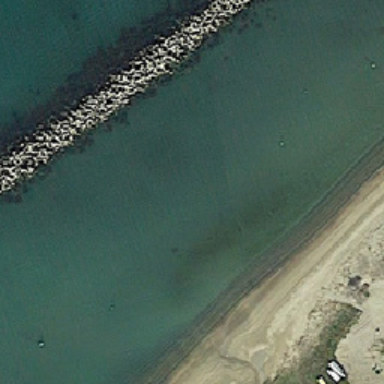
There is a narrow black-and-white piece of cotton parallel to the coast .